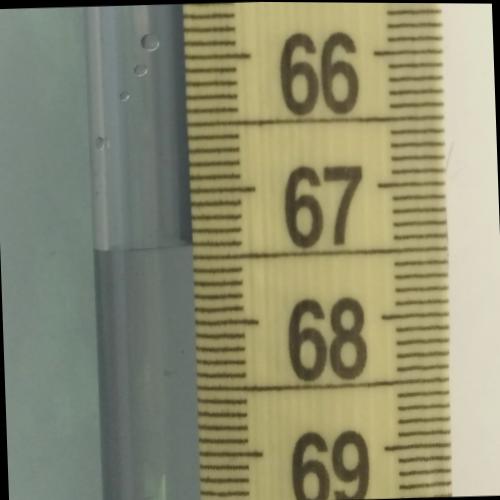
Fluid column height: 67.4 cm